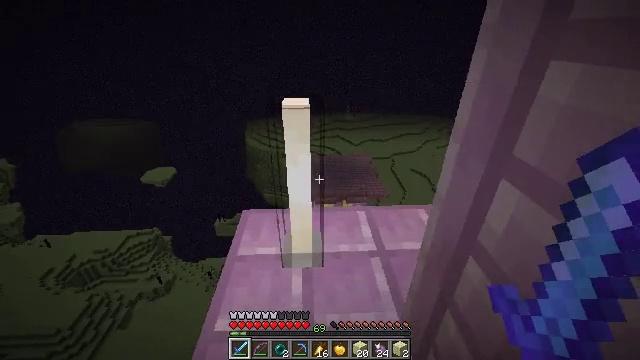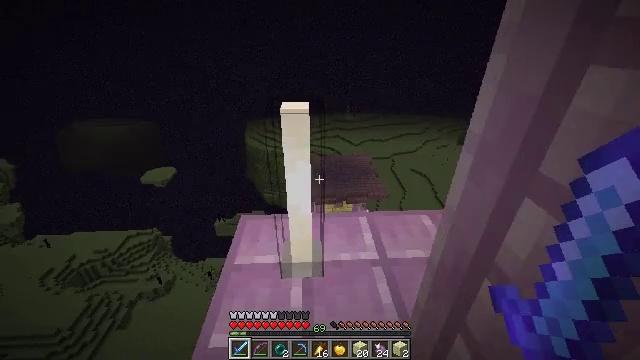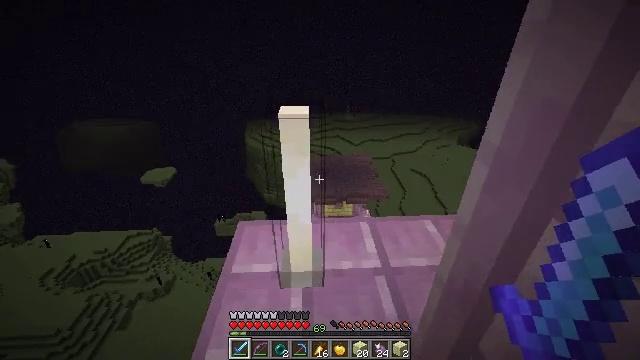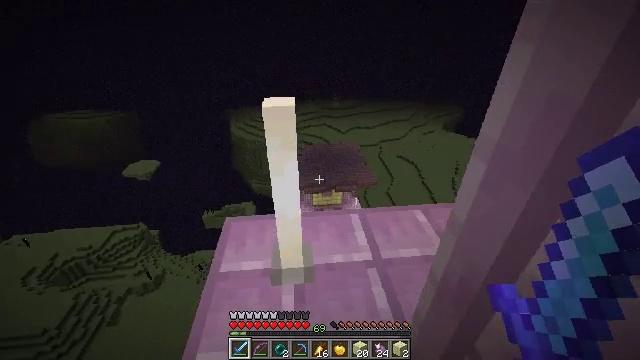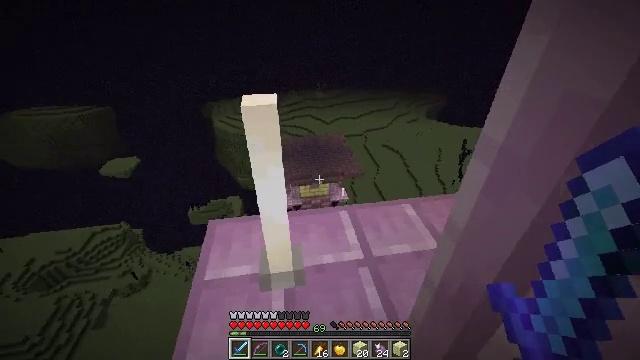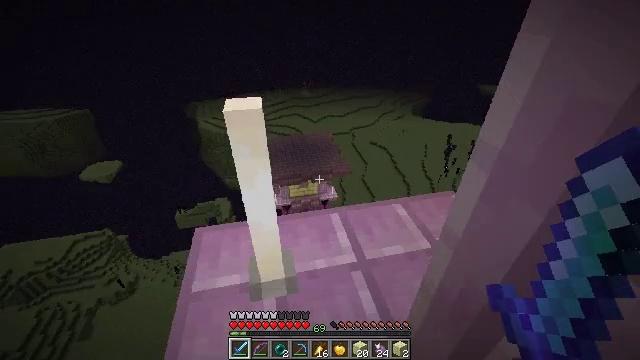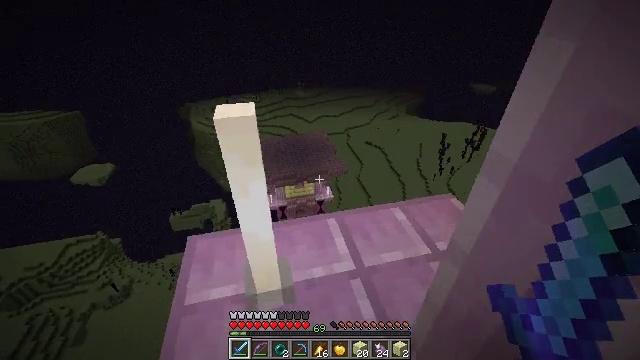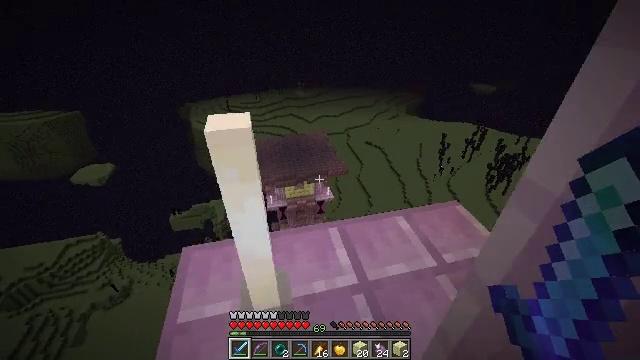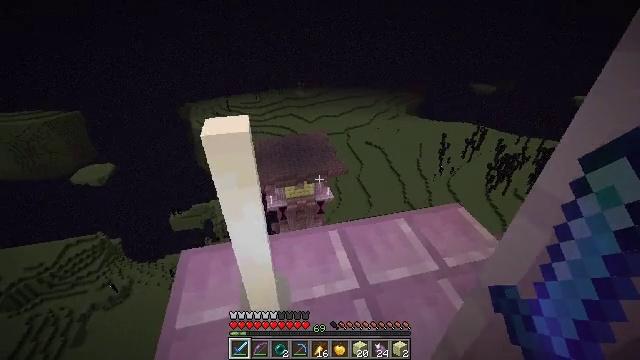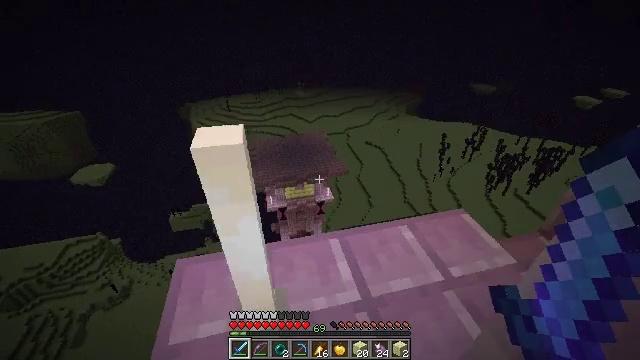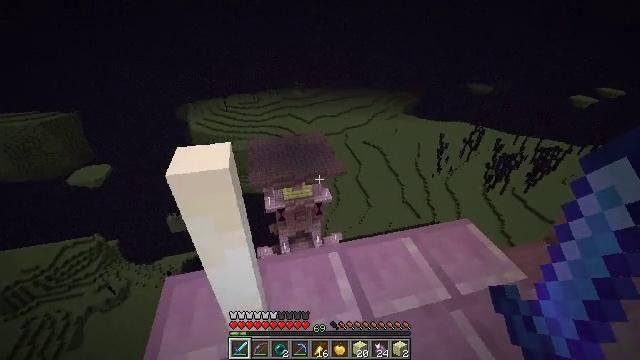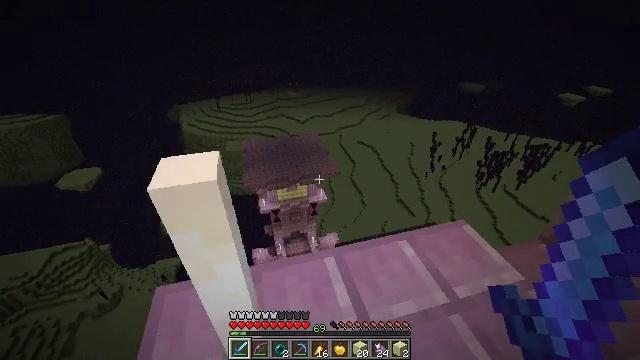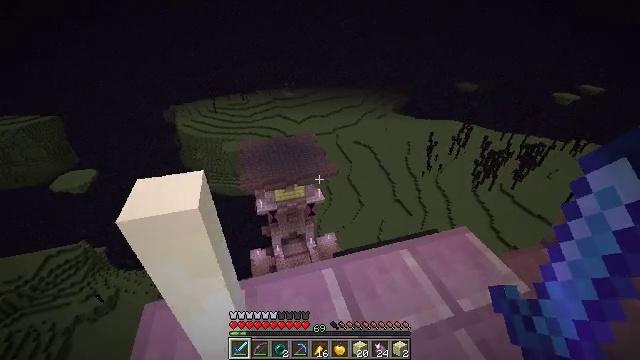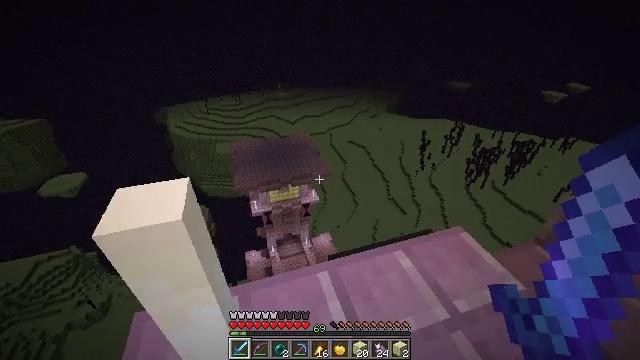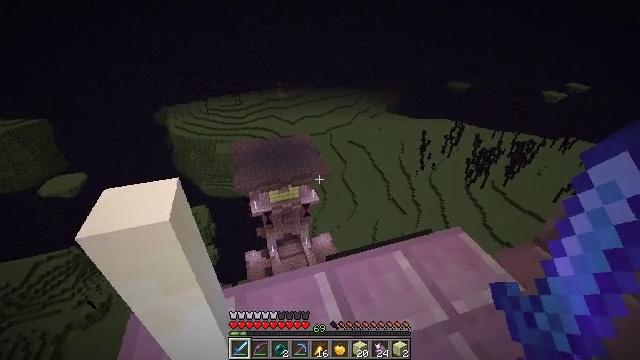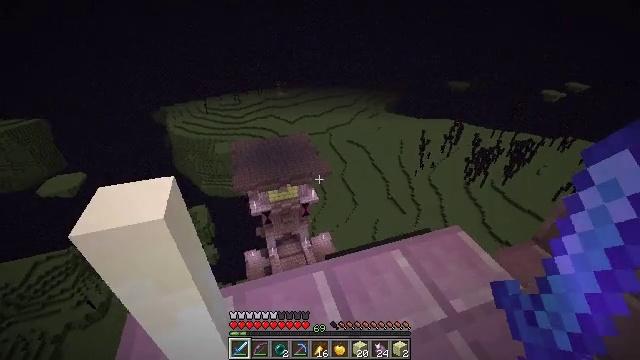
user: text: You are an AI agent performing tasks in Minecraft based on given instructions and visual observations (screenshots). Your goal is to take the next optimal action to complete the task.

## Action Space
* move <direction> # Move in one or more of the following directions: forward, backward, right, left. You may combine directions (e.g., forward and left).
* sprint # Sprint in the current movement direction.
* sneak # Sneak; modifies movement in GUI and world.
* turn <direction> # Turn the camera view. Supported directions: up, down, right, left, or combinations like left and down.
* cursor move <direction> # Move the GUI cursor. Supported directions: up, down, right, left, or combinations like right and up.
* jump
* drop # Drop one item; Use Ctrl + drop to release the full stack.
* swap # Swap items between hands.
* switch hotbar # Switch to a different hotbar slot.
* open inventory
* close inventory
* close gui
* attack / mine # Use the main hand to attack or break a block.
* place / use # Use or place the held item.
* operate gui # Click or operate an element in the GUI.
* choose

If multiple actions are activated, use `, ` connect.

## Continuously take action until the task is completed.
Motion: motion action
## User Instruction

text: Gather an end rod from the structure.
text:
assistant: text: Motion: move forward, sneak
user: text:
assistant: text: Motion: move forward, sneak
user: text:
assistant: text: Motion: move forward, sneak, turn right and down
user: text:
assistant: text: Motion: move forward, sneak, turn right and down
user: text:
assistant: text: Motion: move forward, sneak, turn right
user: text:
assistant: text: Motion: move forward, sneak, turn right
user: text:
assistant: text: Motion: move forward, sneak
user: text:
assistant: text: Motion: move forward, sneak
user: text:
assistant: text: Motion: move forward, sneak
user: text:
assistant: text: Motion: move forward, sneak
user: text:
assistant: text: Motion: move forward, sneak, turn right
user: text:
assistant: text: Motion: move forward, sneak
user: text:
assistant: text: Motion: move forward, sneak, turn right
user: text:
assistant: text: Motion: move forward, sneak
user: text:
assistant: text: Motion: move forward, sneak
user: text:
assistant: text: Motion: move forward, sneak, turn down
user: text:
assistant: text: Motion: move forward, sneak, turn right and down
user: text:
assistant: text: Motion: move forward, sneak, turn right
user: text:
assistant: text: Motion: move forward, sneak, turn right
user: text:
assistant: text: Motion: move forward, sneak, turn right
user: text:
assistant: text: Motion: move forward, sneak
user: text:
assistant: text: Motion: move forward, sneak
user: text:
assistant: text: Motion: move forward, sneak
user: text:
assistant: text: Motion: move forward, sneak
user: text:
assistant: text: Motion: move forward, sneak, turn left
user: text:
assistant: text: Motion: move forward, sneak, turn left and down
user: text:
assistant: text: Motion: sneak, turn left and down
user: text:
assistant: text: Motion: sneak, turn left and down
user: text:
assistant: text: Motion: sneak, turn left and down, attack / mine
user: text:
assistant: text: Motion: sneak, turn left and up, attack / mine